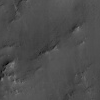
Atmospheric dust classification: not_dusty